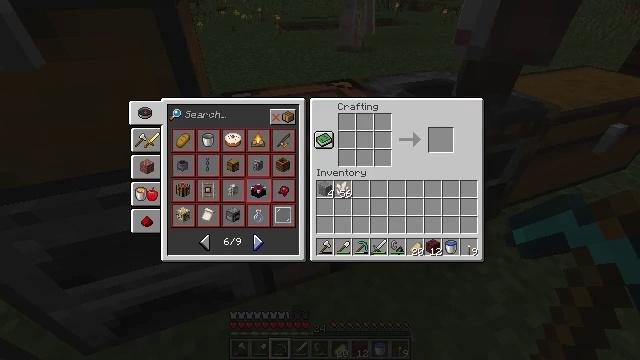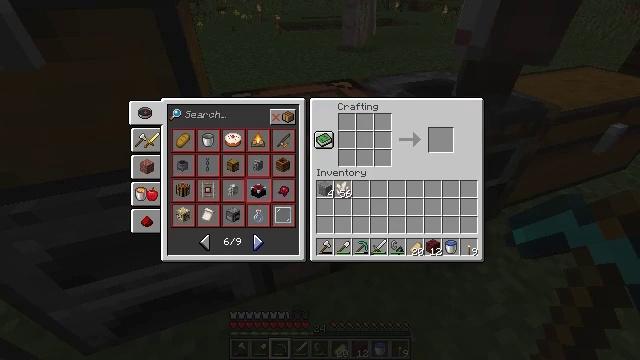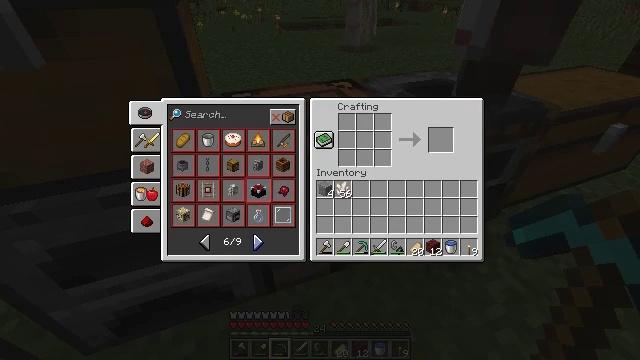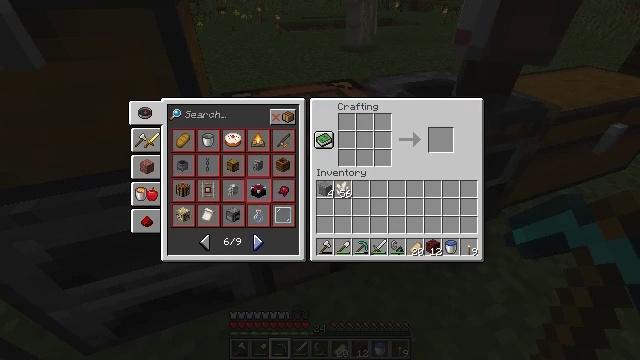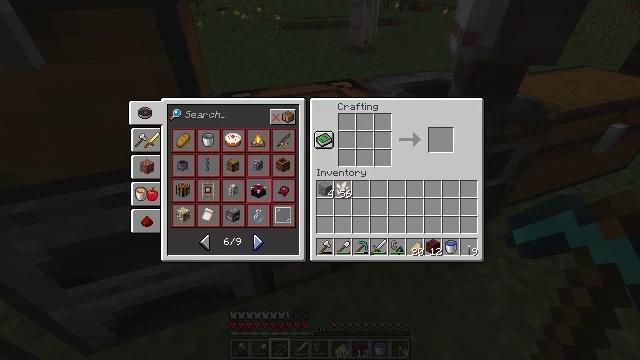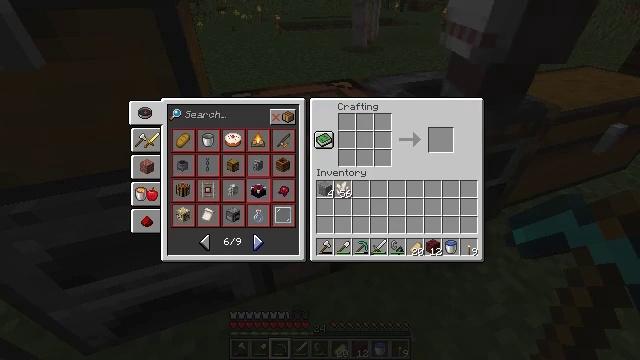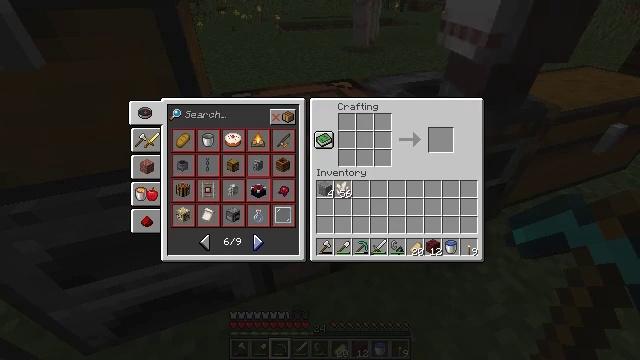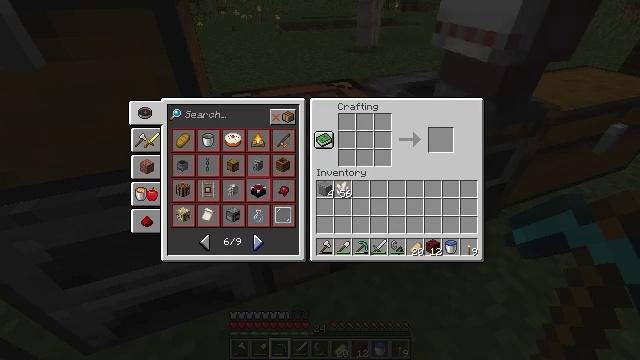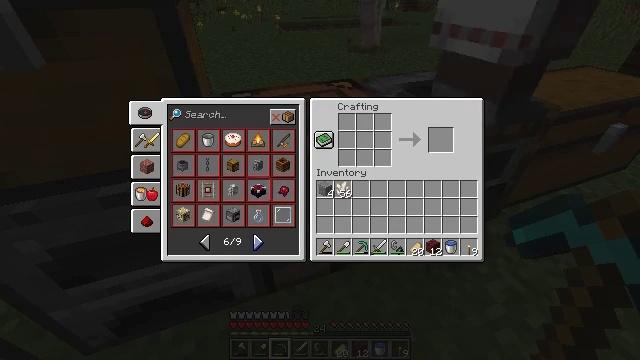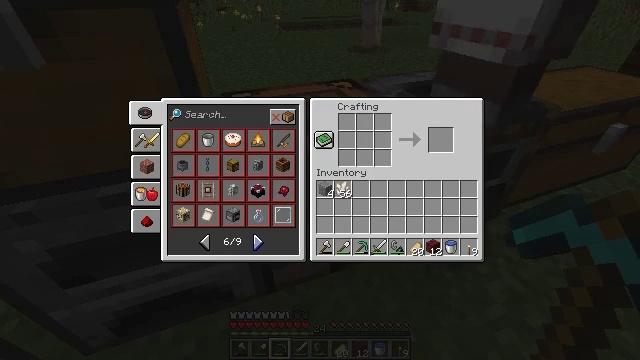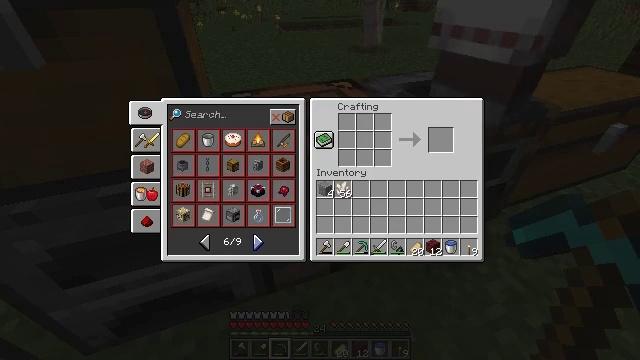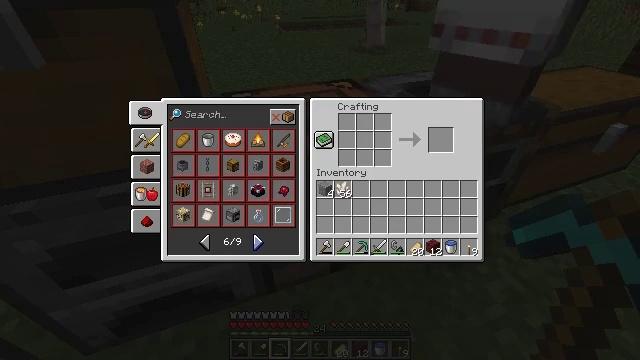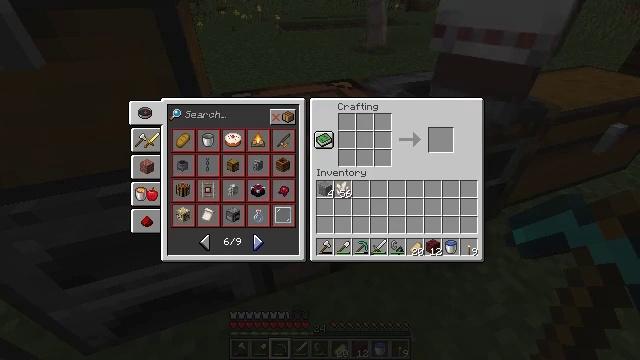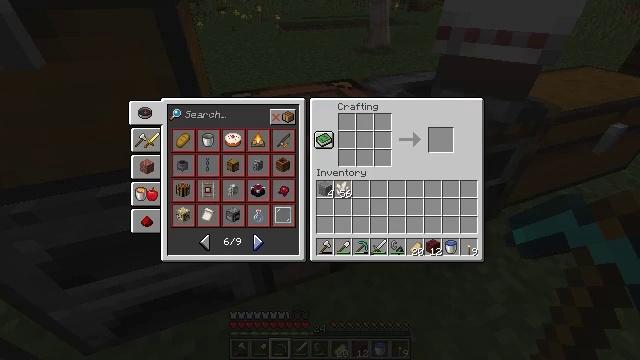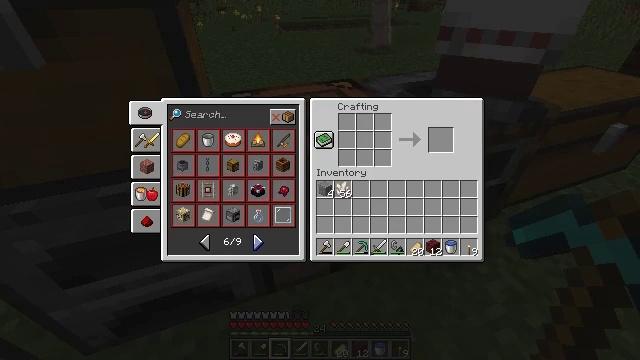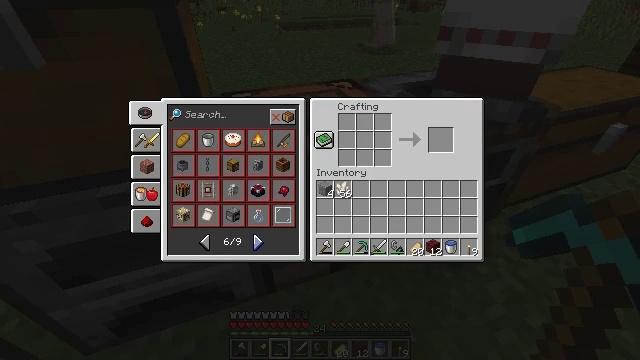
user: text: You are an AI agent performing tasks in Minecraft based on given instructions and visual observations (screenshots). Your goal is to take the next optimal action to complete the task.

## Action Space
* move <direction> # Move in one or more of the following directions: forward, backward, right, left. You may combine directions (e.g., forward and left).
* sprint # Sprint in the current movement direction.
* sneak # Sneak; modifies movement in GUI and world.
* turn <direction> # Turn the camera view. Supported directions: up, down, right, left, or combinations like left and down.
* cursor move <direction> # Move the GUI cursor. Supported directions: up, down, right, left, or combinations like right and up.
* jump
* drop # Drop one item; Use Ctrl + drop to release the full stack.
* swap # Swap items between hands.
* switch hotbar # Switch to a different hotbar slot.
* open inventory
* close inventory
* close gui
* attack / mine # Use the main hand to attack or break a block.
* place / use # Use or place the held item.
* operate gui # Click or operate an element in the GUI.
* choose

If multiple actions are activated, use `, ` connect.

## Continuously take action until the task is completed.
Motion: motion action
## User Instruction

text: Craft stone stairs.
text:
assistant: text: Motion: no_op
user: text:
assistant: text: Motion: no_op
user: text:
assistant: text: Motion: no_op
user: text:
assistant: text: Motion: no_op
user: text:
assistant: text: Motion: no_op
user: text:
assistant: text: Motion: no_op
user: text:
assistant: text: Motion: no_op
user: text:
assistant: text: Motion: no_op
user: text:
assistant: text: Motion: no_op
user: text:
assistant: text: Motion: no_op
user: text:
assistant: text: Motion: no_op
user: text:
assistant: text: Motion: no_op
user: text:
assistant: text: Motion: no_op
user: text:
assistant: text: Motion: no_op
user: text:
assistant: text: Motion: no_op
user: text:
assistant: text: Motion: attack / mine
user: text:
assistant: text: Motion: attack / mine
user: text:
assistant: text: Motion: no_op
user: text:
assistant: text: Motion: no_op
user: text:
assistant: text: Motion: no_op
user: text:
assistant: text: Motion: no_op
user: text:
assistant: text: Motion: no_op
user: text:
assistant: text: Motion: no_op
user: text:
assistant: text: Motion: no_op
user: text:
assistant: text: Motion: no_op
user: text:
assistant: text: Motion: no_op
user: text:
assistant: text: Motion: no_op
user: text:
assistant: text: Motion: no_op
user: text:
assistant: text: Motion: no_op
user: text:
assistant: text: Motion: no_op